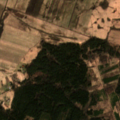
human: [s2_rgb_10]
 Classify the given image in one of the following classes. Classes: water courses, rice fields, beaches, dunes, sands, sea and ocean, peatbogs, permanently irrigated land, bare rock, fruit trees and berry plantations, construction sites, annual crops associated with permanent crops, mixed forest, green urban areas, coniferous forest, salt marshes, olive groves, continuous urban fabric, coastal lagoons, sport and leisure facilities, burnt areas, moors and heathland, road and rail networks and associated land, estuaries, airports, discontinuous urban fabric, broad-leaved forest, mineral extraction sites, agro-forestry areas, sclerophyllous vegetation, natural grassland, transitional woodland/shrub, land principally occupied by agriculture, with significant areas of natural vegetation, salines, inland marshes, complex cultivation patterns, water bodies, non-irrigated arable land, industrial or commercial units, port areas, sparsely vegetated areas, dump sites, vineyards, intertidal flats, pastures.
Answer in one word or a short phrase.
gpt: non-irrigated arable land, pastures, complex cultivation patterns, coniferous forest, mixed forest, transitional woodland/shrub